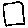
Label: square